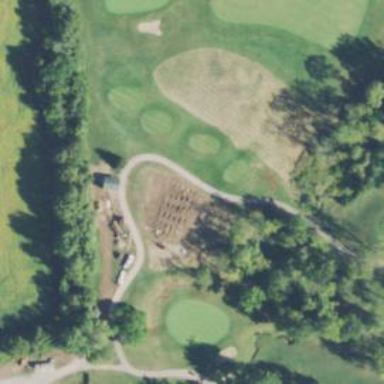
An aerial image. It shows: Service road used as golf cart path.